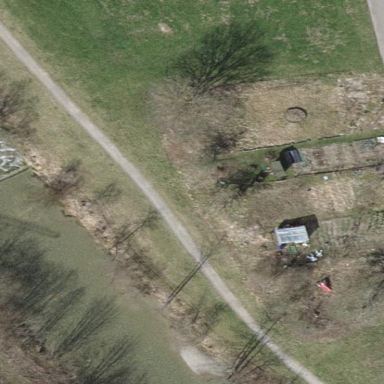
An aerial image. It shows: Allotments area.